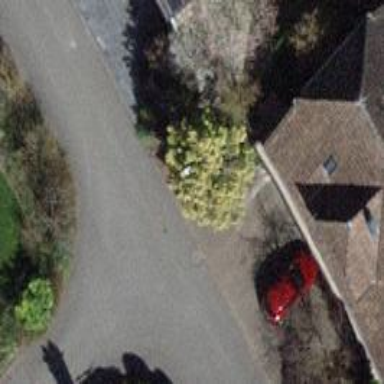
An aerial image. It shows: Residential road.